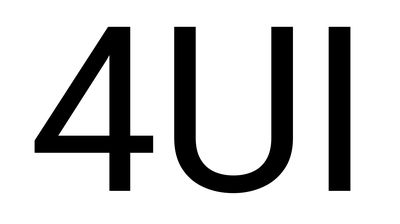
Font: Roboto_Regular